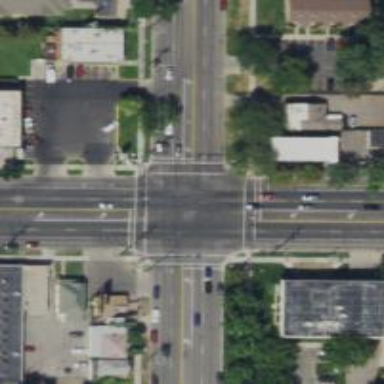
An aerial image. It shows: Crossing with marked lines on the road.